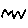
Label: zigzag